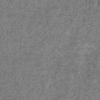
Label: not_dusty